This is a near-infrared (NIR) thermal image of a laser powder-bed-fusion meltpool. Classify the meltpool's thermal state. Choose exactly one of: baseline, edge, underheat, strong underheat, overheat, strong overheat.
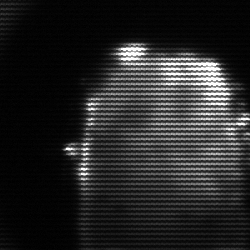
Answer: baseline